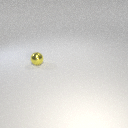
small yellow metal sphere